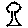
Label: tree